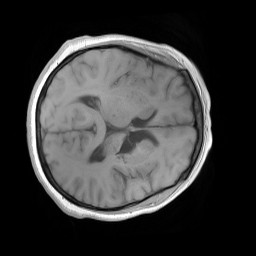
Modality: T1w
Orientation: axial
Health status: ill
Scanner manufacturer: siemens
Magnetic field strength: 3 T
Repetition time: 0.675 s
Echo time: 0.00266 s